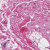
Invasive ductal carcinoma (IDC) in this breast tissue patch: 0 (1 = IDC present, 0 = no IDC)